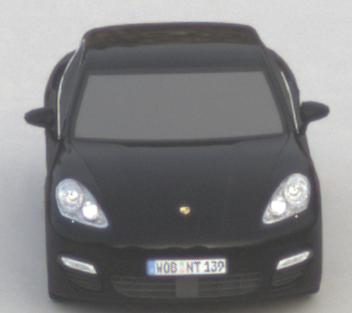
Make: Porsche
Model: Panamera
Detailed model: Panamera (970)
Model produced from: 2010/05
Model produced until: 2013/04
Doors: 5
Color: black
Road condition: dry road
Daytime: morning or afternoon
Contrast: low contrast